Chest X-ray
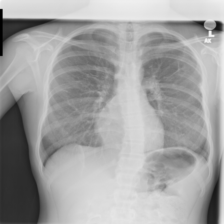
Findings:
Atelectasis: negative
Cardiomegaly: negative
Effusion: negative
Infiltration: negative
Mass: negative
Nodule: negative
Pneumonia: negative
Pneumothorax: negative
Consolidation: negative
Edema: negative
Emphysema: negative
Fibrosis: negative
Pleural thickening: positive
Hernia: negative